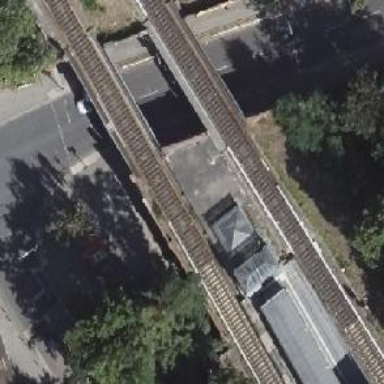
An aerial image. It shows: Bridge for light rail electrified railway.